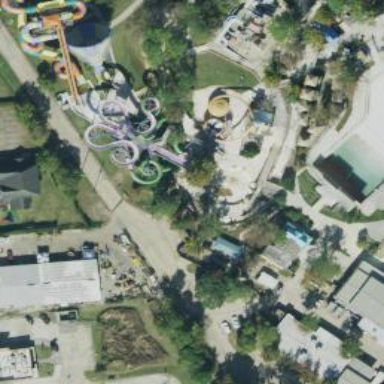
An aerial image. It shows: Bridge leading to water slide attraction.